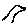
Label: bird